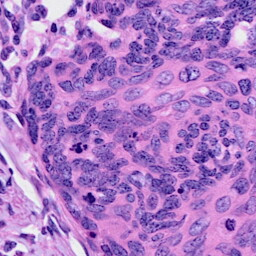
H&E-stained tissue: Cervix